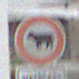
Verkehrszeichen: VerbotViehtrieb
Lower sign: ZeitangabenMitBeschraenkungAufWochentage7
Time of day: Midday
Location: Outdoor (Urban)
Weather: Overcast
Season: NotSpecified
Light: Natural